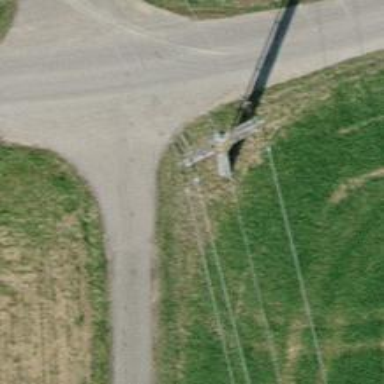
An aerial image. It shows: Three power lines with cables.